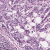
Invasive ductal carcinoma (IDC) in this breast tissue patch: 1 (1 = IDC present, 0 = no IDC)